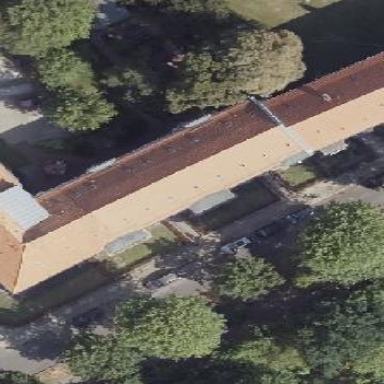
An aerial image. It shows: Gabled roof adorns the apartments building.